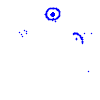
Particle: kaon